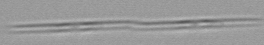
Label: Pseudo-nitzschia